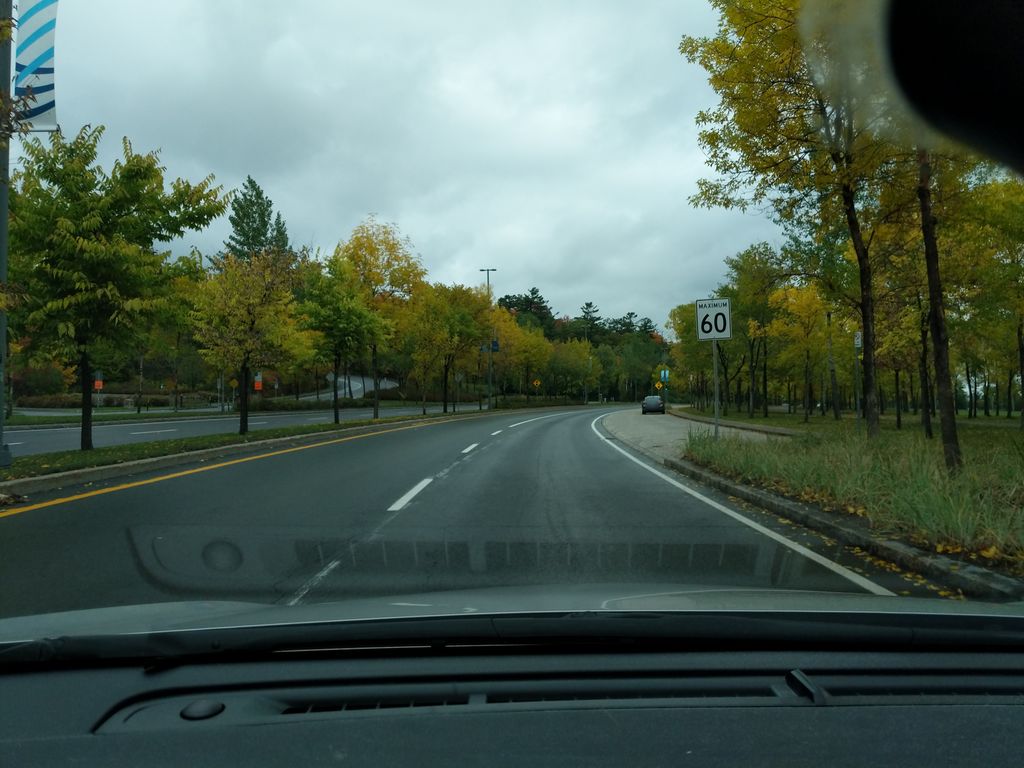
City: quebec_city